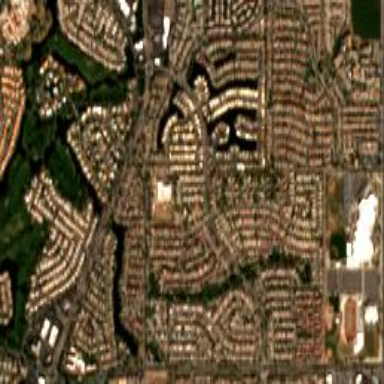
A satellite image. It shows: Residential area consisting of single-family homes.